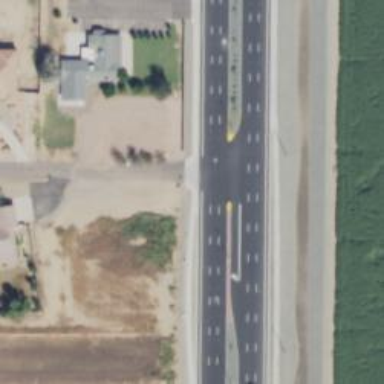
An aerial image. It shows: Secondary road with asphalt surface.